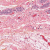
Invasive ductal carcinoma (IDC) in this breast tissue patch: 0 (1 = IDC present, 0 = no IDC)